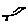
Label: bird